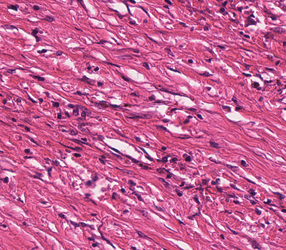
Tumor epithelial tissue: no
Tumor-associated stroma tissue: yes
Normal tissue: no